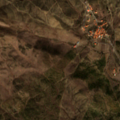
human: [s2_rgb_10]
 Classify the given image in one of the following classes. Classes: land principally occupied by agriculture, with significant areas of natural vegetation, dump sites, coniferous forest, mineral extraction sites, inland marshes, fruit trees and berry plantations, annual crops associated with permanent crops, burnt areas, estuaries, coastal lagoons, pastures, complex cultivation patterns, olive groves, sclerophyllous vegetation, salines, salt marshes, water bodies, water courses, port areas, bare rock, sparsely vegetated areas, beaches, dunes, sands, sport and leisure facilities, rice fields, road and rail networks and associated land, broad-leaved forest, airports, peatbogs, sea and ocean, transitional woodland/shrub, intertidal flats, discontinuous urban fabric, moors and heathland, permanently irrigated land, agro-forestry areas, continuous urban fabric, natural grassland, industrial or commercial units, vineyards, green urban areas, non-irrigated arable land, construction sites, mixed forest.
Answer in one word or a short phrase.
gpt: non-irrigated arable land, complex cultivation patterns, land principally occupied by agriculture, with significant areas of natural vegetation, transitional woodland/shrub